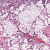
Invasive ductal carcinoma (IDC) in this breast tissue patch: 0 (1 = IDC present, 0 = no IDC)